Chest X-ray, AP view. Patient: 14 years old, sex M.
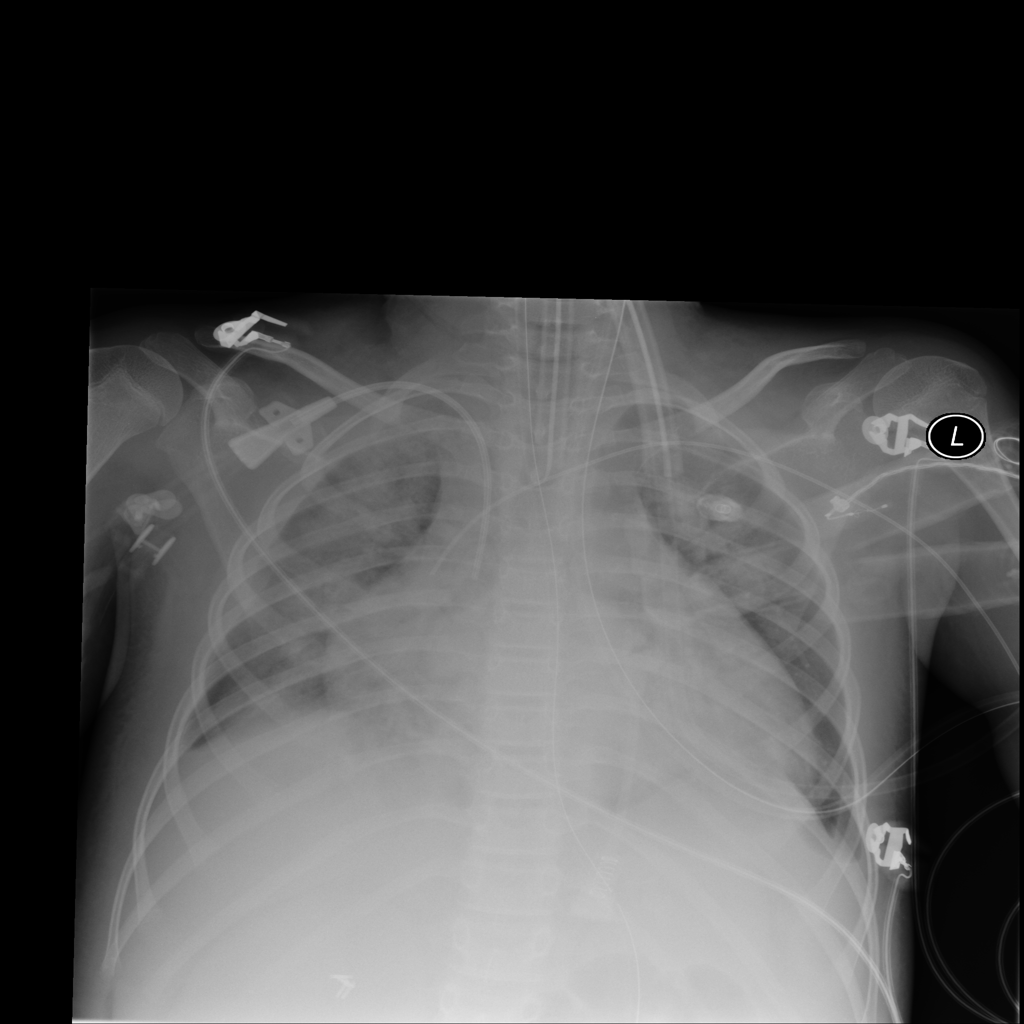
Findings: Effusion, Infiltration